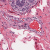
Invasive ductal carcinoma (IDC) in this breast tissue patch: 0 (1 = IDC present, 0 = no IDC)